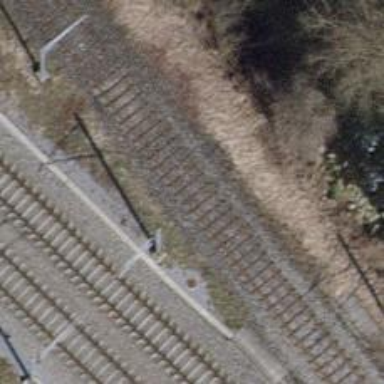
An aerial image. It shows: Single track railway spur with electrification through contact line.